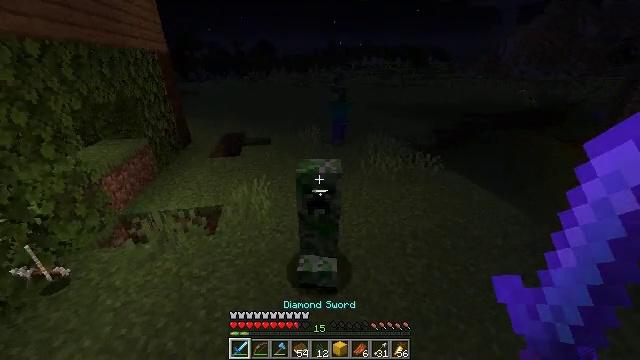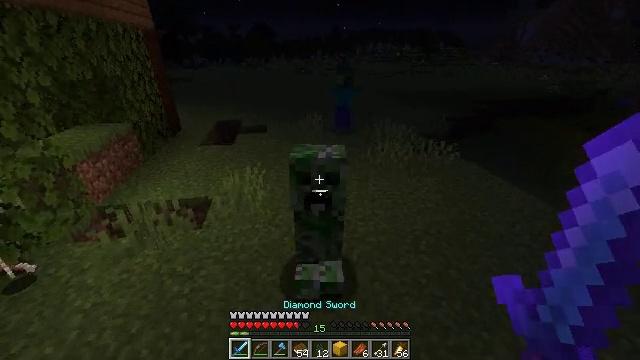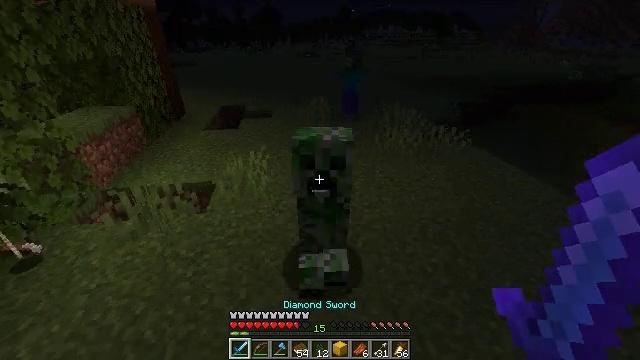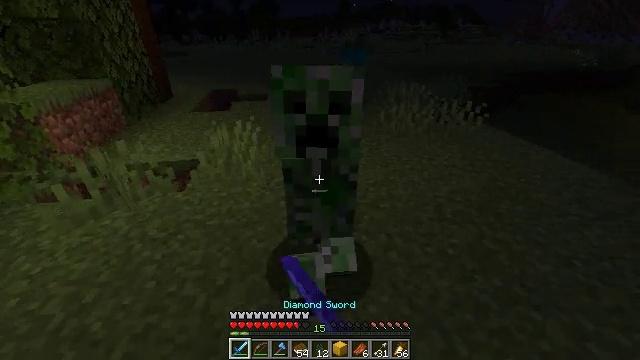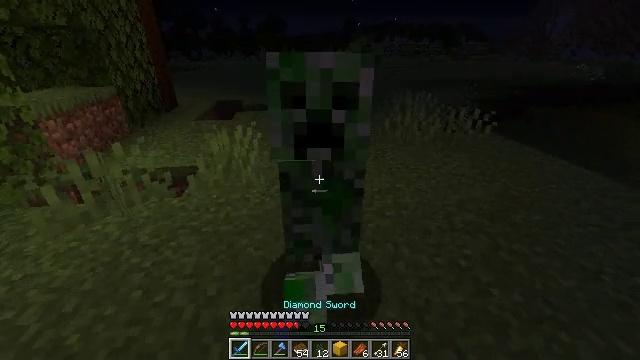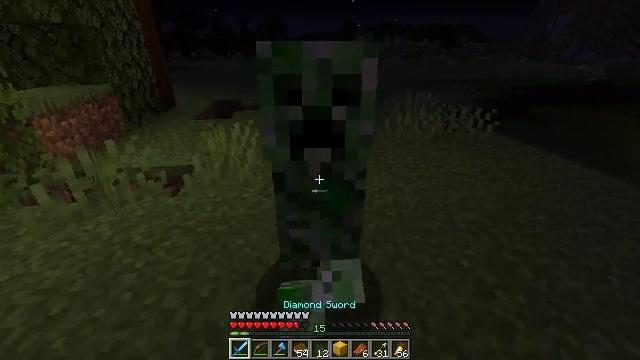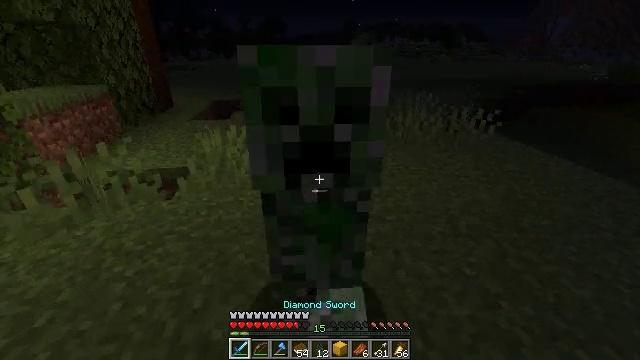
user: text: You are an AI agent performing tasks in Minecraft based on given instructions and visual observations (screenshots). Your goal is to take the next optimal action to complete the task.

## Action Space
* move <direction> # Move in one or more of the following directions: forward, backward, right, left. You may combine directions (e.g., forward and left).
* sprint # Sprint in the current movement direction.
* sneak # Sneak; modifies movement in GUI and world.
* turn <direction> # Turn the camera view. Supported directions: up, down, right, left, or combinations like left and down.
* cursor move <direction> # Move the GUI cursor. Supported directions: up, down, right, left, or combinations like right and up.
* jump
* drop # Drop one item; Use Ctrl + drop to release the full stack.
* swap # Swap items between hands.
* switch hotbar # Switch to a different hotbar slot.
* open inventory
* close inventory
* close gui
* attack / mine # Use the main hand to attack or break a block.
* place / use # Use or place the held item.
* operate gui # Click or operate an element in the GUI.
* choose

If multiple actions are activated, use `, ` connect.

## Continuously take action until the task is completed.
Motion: motion action
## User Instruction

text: Defeat the creeper.
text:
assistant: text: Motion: move back, turn down
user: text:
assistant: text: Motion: move back, turn left and down, attack / mine
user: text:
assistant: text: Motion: move back, attack / mine
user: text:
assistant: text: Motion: move back, turn left and up, attack / mine
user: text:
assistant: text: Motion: no_op
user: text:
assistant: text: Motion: no_op
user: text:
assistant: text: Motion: no_op